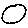
Label: circle